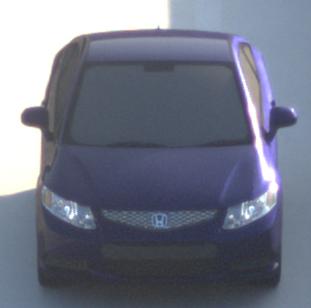
Make: Honda
Model: Civic Limousine 1.8
Detailed model: Civic (IX) Limousine
Model produced from: 2014/05
Model produced until: 2017/06
Doors: 4
Color: blue
Road condition: dry road
Daytime: sunrise or sunset
Contrast: medium contrast